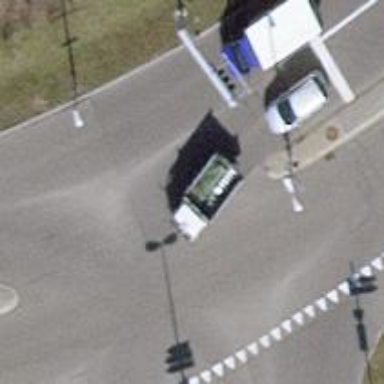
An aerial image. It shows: Road with traffic signals.